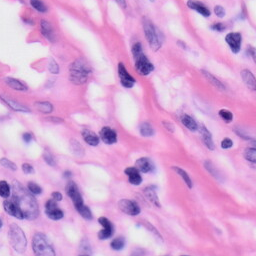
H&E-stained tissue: Skin